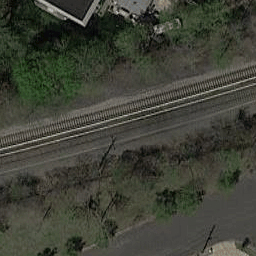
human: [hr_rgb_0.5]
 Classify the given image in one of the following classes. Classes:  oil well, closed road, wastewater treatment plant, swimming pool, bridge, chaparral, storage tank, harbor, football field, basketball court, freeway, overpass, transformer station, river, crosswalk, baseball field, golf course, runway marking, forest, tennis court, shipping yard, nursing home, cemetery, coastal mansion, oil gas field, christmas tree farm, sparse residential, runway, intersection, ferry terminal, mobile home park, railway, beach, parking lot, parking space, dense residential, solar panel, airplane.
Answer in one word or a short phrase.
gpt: railway